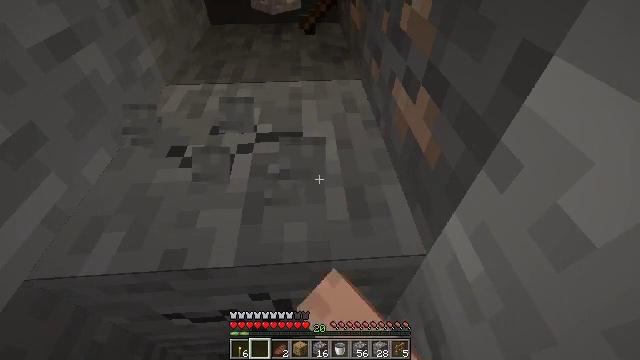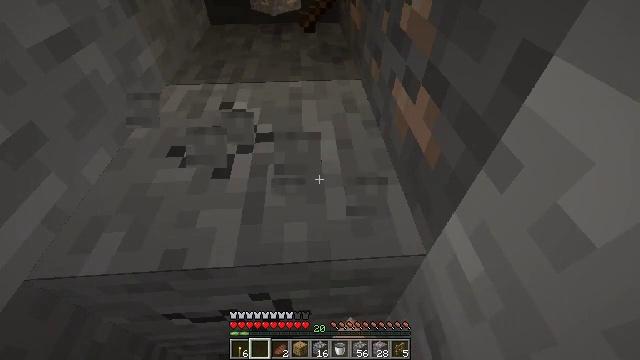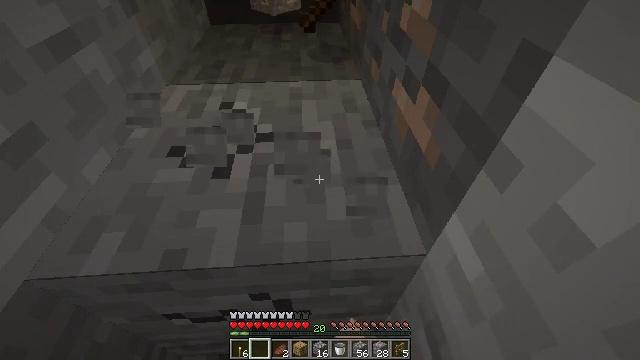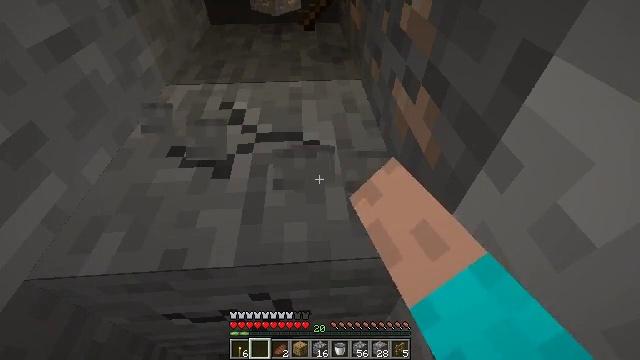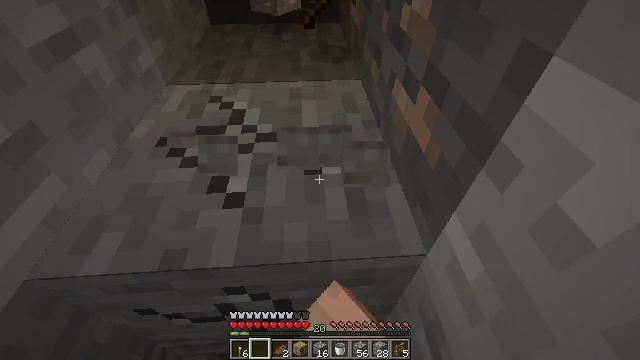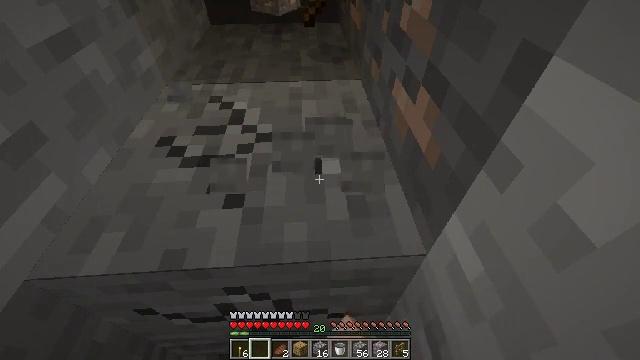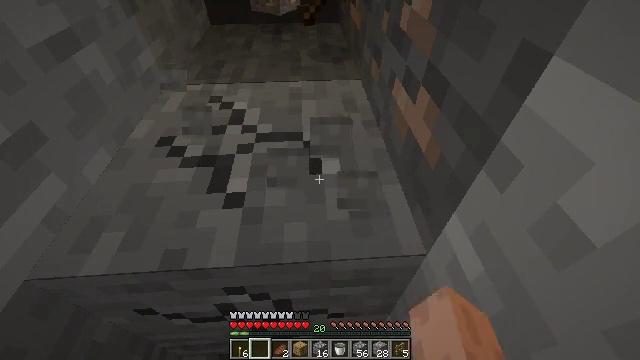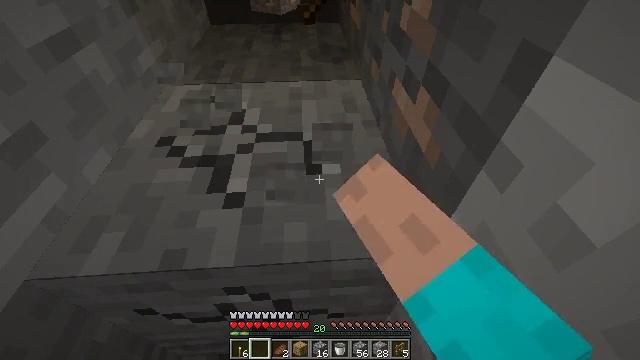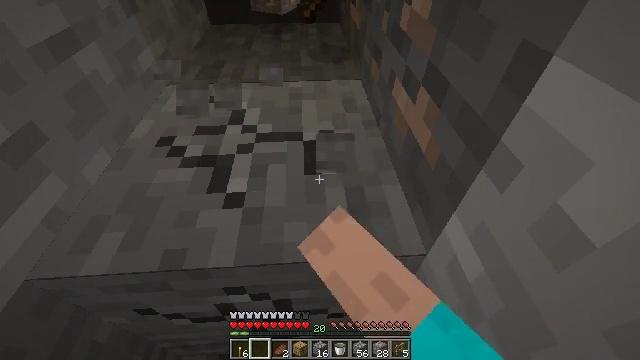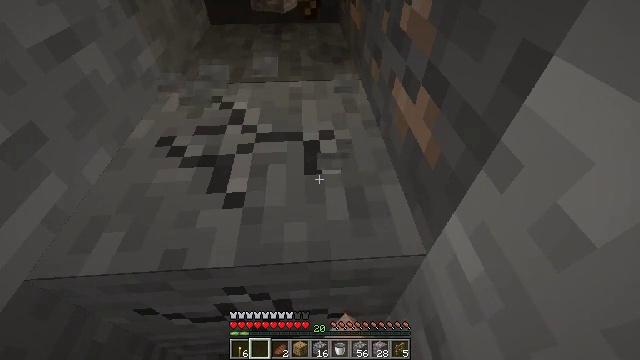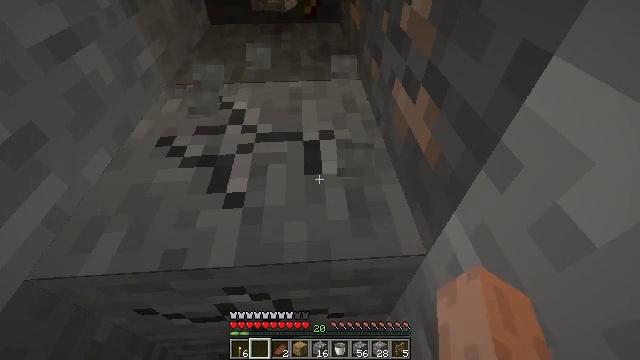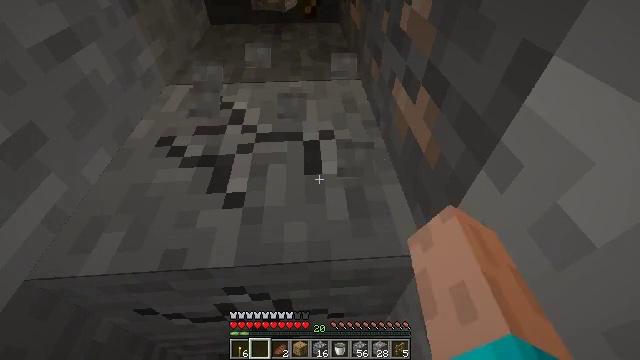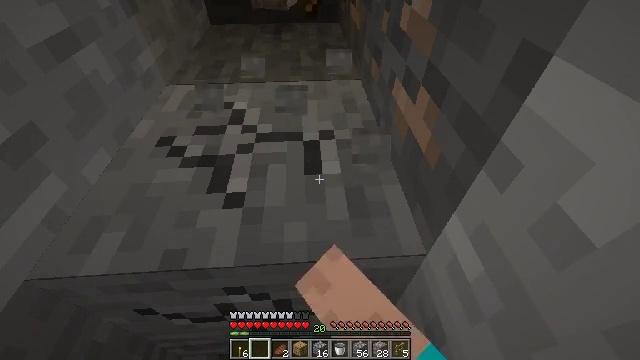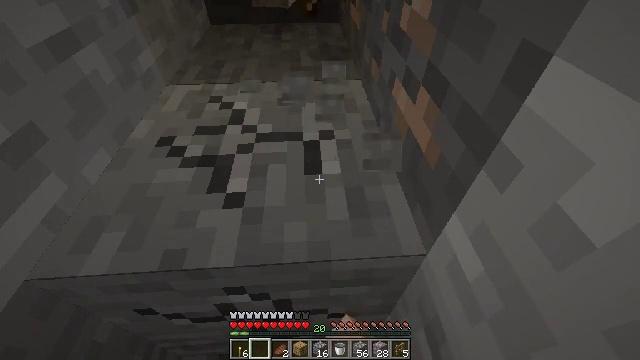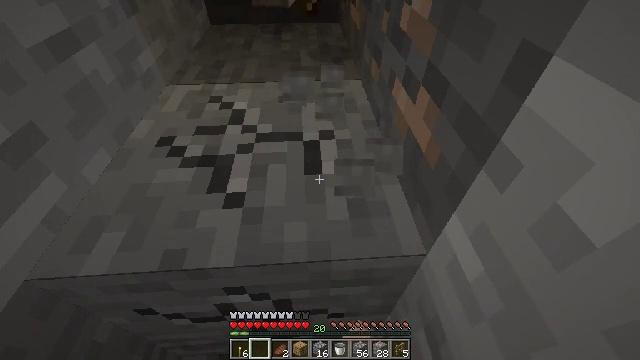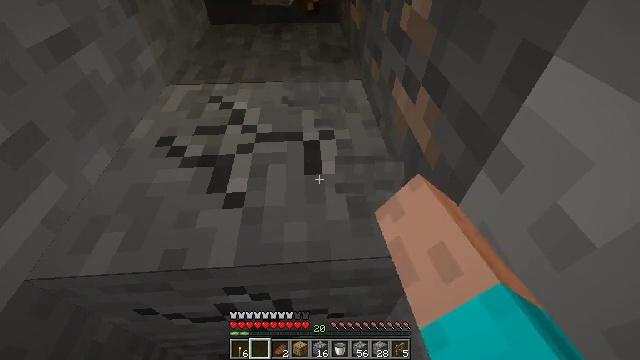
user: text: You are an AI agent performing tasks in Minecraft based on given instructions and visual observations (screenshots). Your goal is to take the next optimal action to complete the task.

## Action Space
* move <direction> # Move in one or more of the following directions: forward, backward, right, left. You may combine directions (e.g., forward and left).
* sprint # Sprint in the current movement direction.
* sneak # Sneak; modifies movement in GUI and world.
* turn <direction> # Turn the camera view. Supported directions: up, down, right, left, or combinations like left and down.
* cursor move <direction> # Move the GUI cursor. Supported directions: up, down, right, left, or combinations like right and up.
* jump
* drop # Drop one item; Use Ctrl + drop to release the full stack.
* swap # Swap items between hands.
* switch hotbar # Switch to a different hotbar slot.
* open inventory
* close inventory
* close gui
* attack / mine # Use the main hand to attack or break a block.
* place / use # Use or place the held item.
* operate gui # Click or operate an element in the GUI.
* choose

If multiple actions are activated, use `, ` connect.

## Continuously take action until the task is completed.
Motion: motion action
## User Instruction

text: Break the wall torch for relocation.
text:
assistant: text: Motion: attack / mine
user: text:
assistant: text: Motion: attack / mine
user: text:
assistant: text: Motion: attack / mine
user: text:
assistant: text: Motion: attack / mine
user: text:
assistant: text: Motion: attack / mine
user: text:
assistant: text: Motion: attack / mine
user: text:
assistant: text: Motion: attack / mine
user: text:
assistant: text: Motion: attack / mine
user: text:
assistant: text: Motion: attack / mine
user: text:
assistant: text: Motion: attack / mine
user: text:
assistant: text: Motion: attack / mine
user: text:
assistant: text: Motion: attack / mine
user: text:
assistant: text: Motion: attack / mine
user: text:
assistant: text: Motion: attack / mine
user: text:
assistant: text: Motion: attack / mine
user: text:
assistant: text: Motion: attack / mine
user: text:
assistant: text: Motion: attack / mine
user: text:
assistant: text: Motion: attack / mine
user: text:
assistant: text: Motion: attack / mine
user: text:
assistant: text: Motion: attack / mine
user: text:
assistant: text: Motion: attack / mine
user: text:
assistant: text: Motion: attack / mine
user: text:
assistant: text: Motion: attack / mine
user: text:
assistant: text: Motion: attack / mine
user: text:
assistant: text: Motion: attack / mine
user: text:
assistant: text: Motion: attack / mine
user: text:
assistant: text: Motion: attack / mine
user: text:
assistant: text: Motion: attack / mine
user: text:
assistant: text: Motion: attack / mine
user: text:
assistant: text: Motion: attack / mine